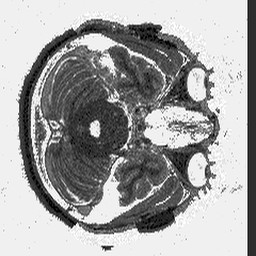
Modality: T1map
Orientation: axial
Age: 35
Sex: female
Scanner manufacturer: siemens
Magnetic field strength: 3 T
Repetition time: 5 s
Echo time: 0.00298 s